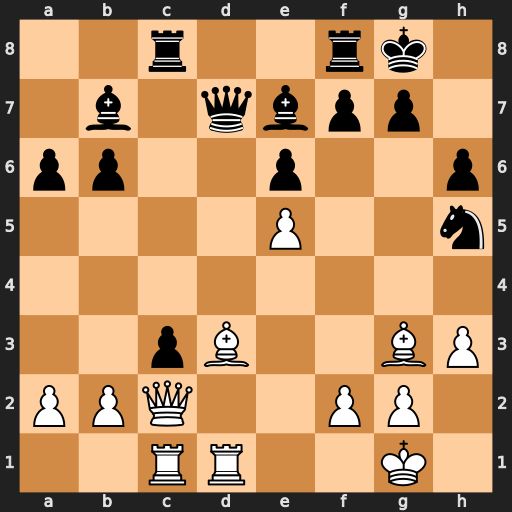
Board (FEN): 2r2rk1/1b1qbpp1/pp2p2p/4P2n/8/2pB2BP/PPQ2PP1/2RR2K1
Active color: w
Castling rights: -
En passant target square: -
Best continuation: Bh7+ Kh8 Rxd7